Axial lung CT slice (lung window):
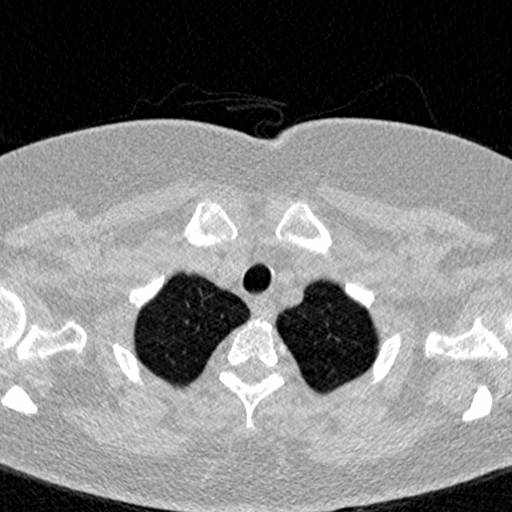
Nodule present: no